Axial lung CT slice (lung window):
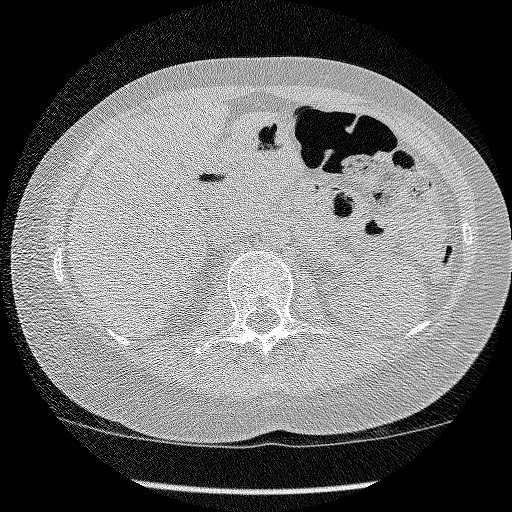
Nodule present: no